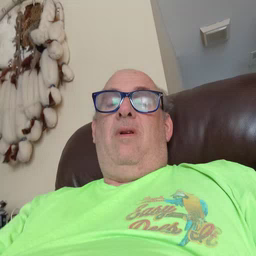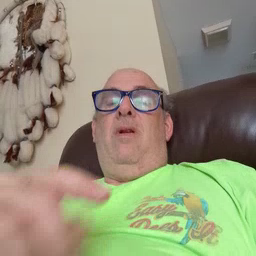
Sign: morning